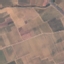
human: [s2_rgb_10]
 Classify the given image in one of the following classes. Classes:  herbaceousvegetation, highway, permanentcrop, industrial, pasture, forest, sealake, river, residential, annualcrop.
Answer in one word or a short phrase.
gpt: PermanentCrop